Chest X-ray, PA view. Patient: 78 years old, sex M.
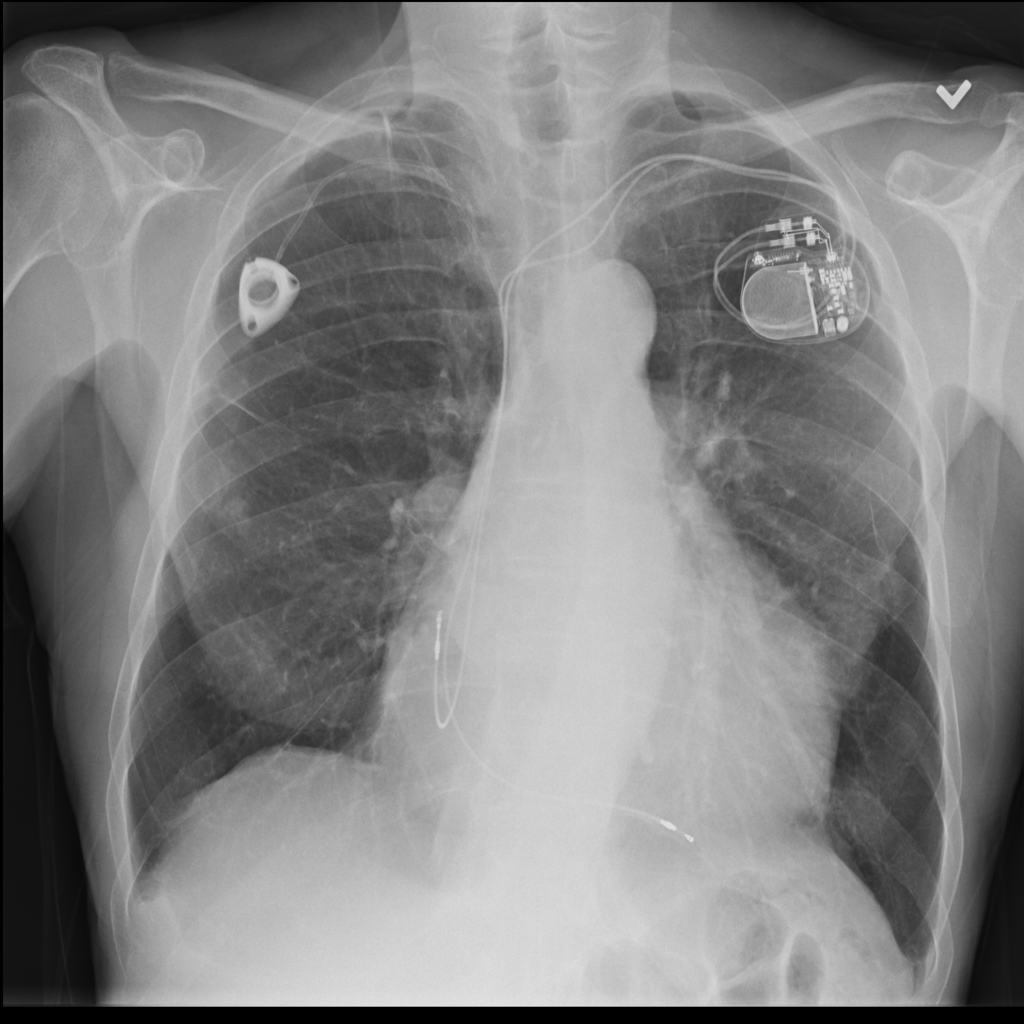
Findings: Cardiomegaly